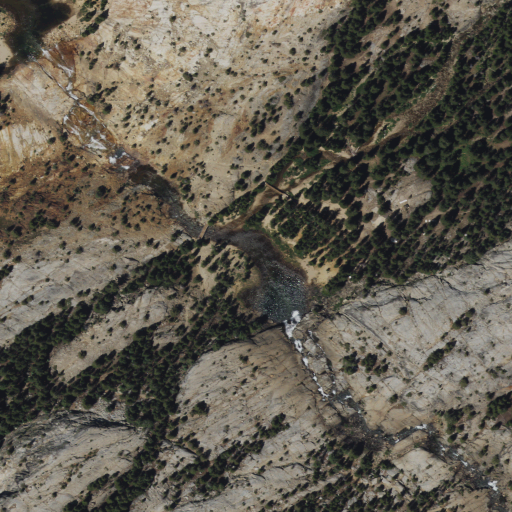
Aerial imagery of valley in California named Cold Canyon containing shrub, evergreen forest, barren land, grassland, and open water